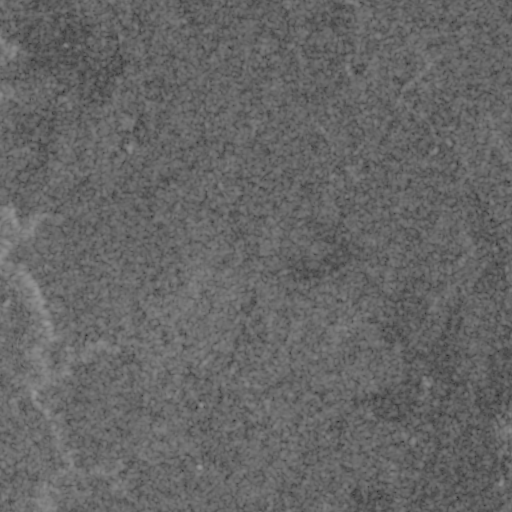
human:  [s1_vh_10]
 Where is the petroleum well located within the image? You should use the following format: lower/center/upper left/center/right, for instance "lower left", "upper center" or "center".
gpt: The petroleum well is located in the upper center of the image.
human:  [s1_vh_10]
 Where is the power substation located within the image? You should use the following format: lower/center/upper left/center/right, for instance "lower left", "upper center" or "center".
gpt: The power substation is located in the lower right of the image.
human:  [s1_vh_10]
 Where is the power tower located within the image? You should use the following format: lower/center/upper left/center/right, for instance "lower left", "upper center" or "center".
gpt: The power tower is located in the lower right of the image.
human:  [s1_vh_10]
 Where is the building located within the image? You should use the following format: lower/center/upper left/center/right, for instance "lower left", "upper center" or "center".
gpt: The building is located in the lower right of the image.
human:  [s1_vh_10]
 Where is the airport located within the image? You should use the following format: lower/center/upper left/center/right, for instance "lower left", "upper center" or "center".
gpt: There is no airport in the image.

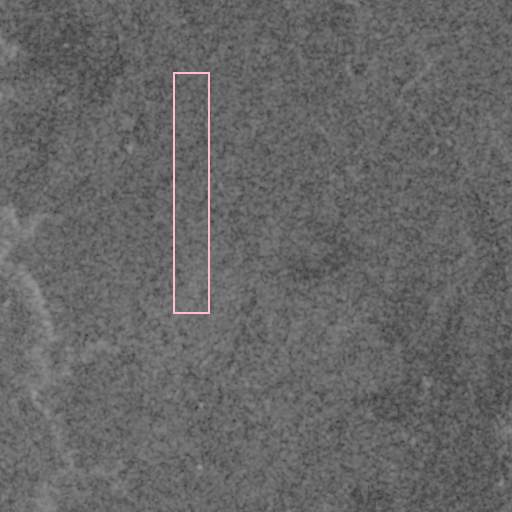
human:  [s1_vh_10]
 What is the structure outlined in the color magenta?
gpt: There is no magenta outline.
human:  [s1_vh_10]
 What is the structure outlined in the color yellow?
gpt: There is no structure outlined in yellow.